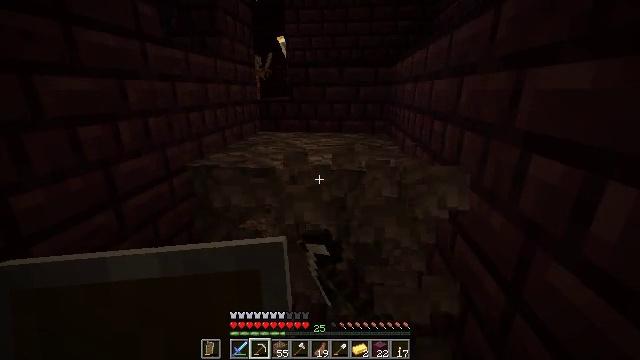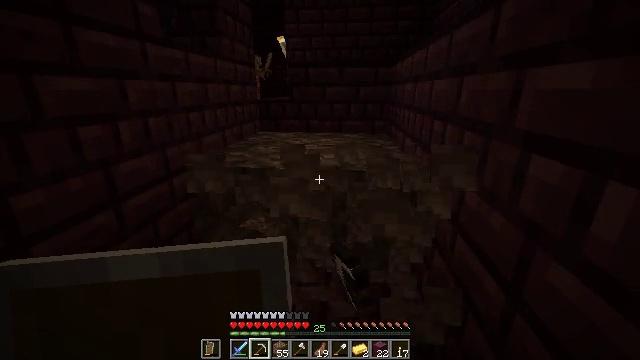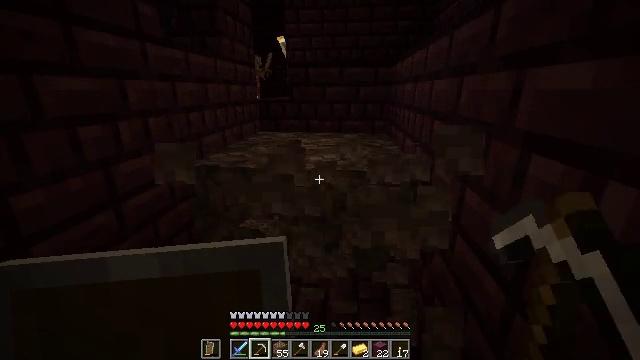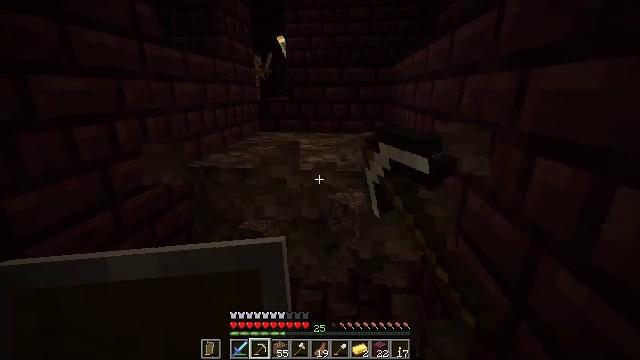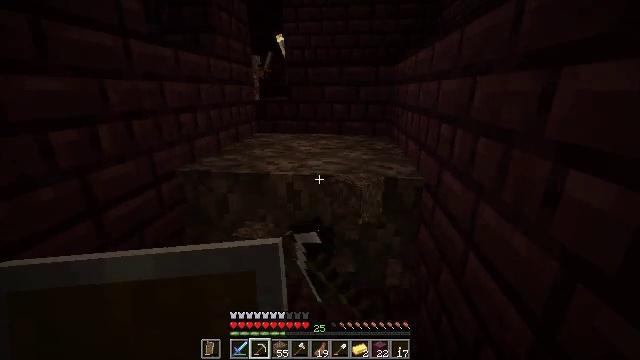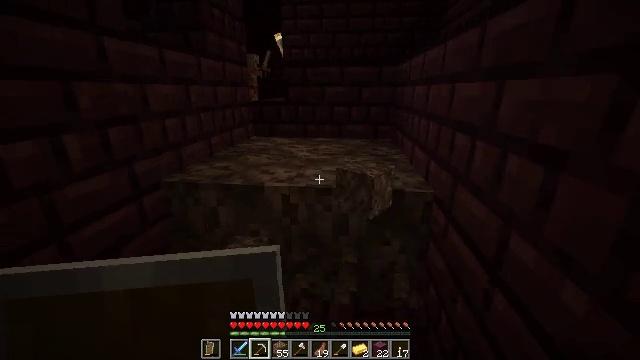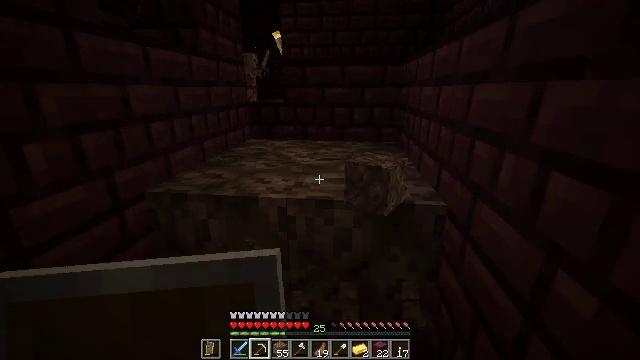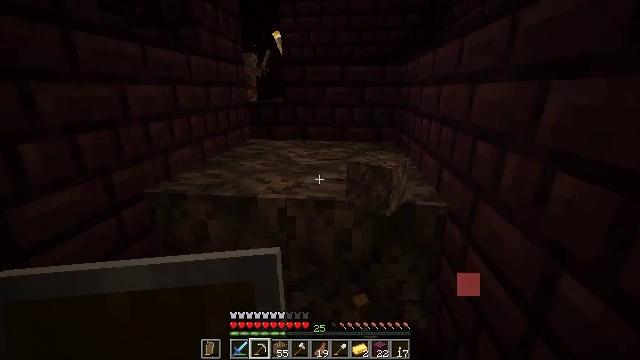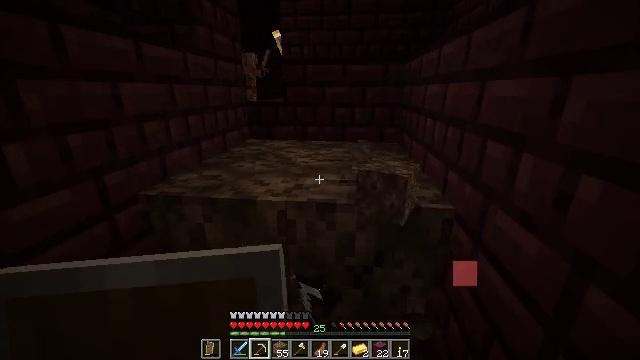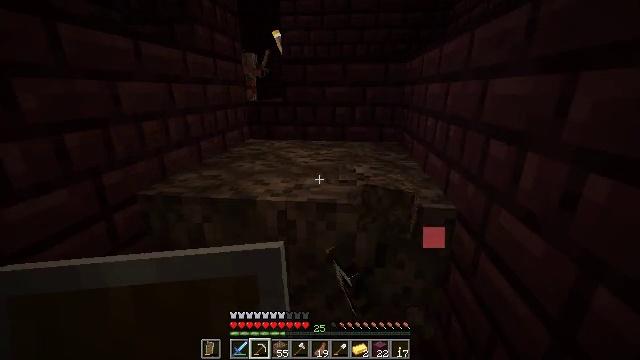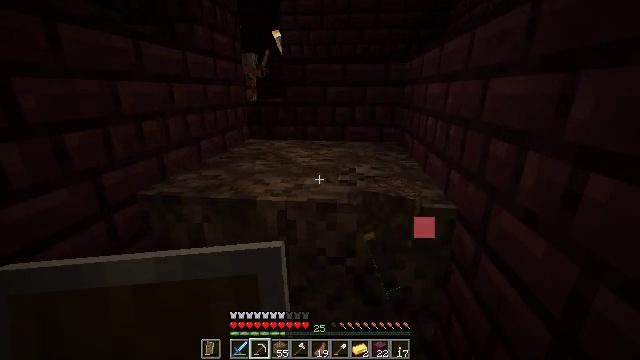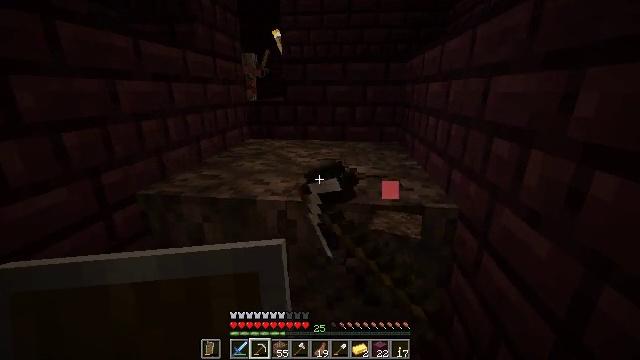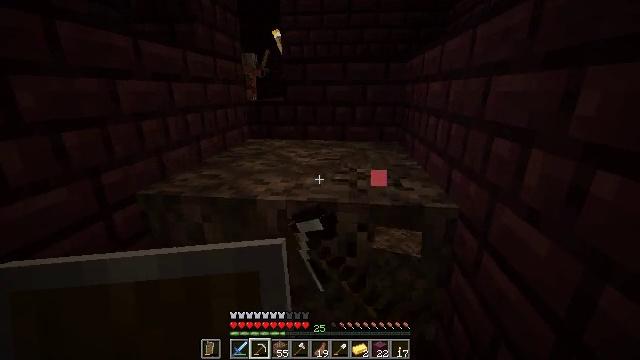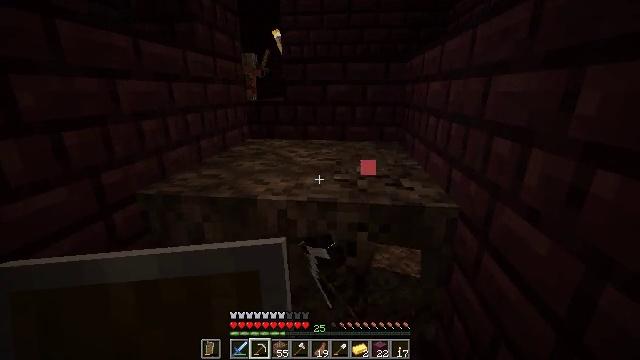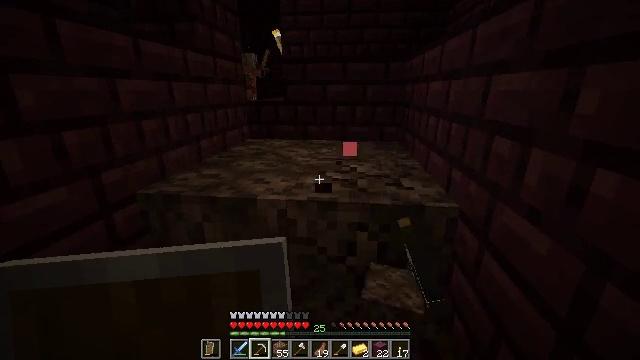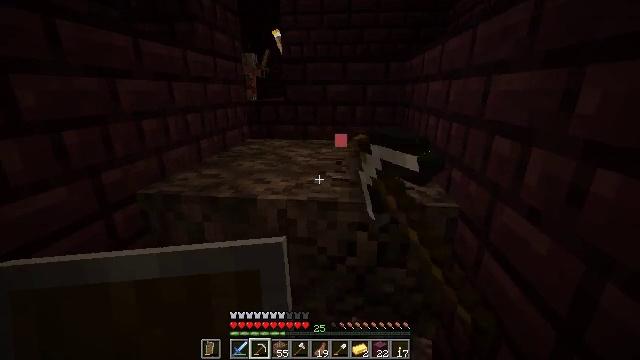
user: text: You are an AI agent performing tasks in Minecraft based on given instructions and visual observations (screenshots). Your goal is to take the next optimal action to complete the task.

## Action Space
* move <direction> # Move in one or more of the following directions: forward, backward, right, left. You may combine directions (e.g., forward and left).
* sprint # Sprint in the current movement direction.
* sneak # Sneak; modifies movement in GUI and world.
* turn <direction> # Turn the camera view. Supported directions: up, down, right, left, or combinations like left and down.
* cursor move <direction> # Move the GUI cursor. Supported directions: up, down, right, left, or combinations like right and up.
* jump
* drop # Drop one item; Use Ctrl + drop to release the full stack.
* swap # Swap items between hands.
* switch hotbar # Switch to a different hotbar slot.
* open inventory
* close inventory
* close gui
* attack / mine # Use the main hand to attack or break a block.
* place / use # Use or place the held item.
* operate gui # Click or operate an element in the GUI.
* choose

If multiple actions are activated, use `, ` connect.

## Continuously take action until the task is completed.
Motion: motion action
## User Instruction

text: Dig soul sand to use for potions.
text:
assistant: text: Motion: attack / mine
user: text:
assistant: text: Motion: attack / mine
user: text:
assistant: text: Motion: move forward, attack / mine
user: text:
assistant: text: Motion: move forward, attack / mine
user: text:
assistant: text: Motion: move forward, attack / mine
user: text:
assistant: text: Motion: attack / mine
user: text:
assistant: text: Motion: attack / mine
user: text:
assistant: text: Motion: attack / mine
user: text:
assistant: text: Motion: attack / mine
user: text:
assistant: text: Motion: attack / mine
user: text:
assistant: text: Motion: attack / mine
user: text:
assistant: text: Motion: attack / mine
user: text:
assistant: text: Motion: attack / mine
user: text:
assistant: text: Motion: attack / mine
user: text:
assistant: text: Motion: attack / mine
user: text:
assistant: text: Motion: attack / mine
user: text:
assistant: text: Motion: attack / mine
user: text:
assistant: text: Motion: attack / mine
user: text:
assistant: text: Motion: attack / mine
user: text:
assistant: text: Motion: attack / mine
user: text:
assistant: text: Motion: attack / mine
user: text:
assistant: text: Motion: attack / mine
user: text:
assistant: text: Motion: attack / mine
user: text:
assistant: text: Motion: attack / mine
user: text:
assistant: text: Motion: turn left and down, attack / mine
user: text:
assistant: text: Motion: turn left and down, attack / mine
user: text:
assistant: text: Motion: move forward, turn left and down, attack / mine
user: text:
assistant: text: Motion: move forward, turn left and down, attack / mine
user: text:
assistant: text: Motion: move forward, attack / mine
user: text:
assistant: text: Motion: attack / mine